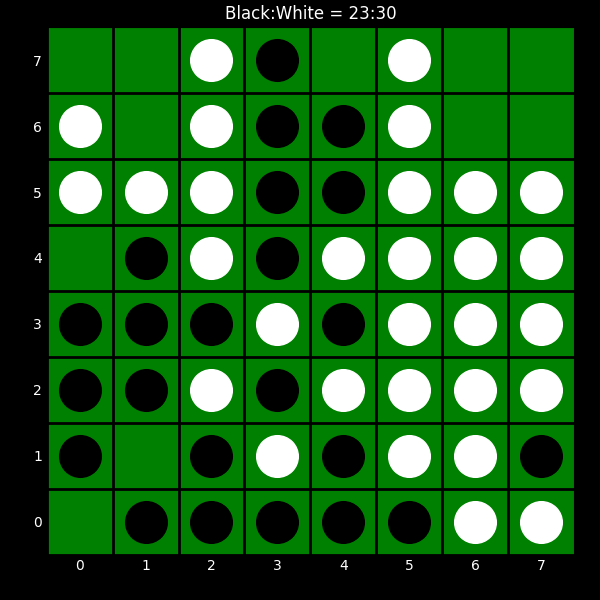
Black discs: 23
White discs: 30